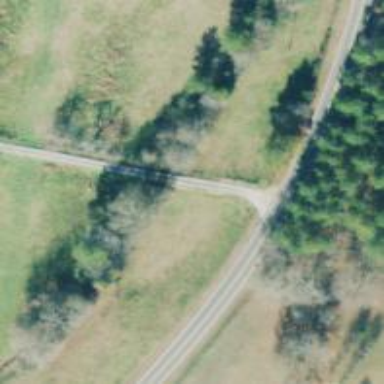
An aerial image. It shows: Driveway bridge over service road.